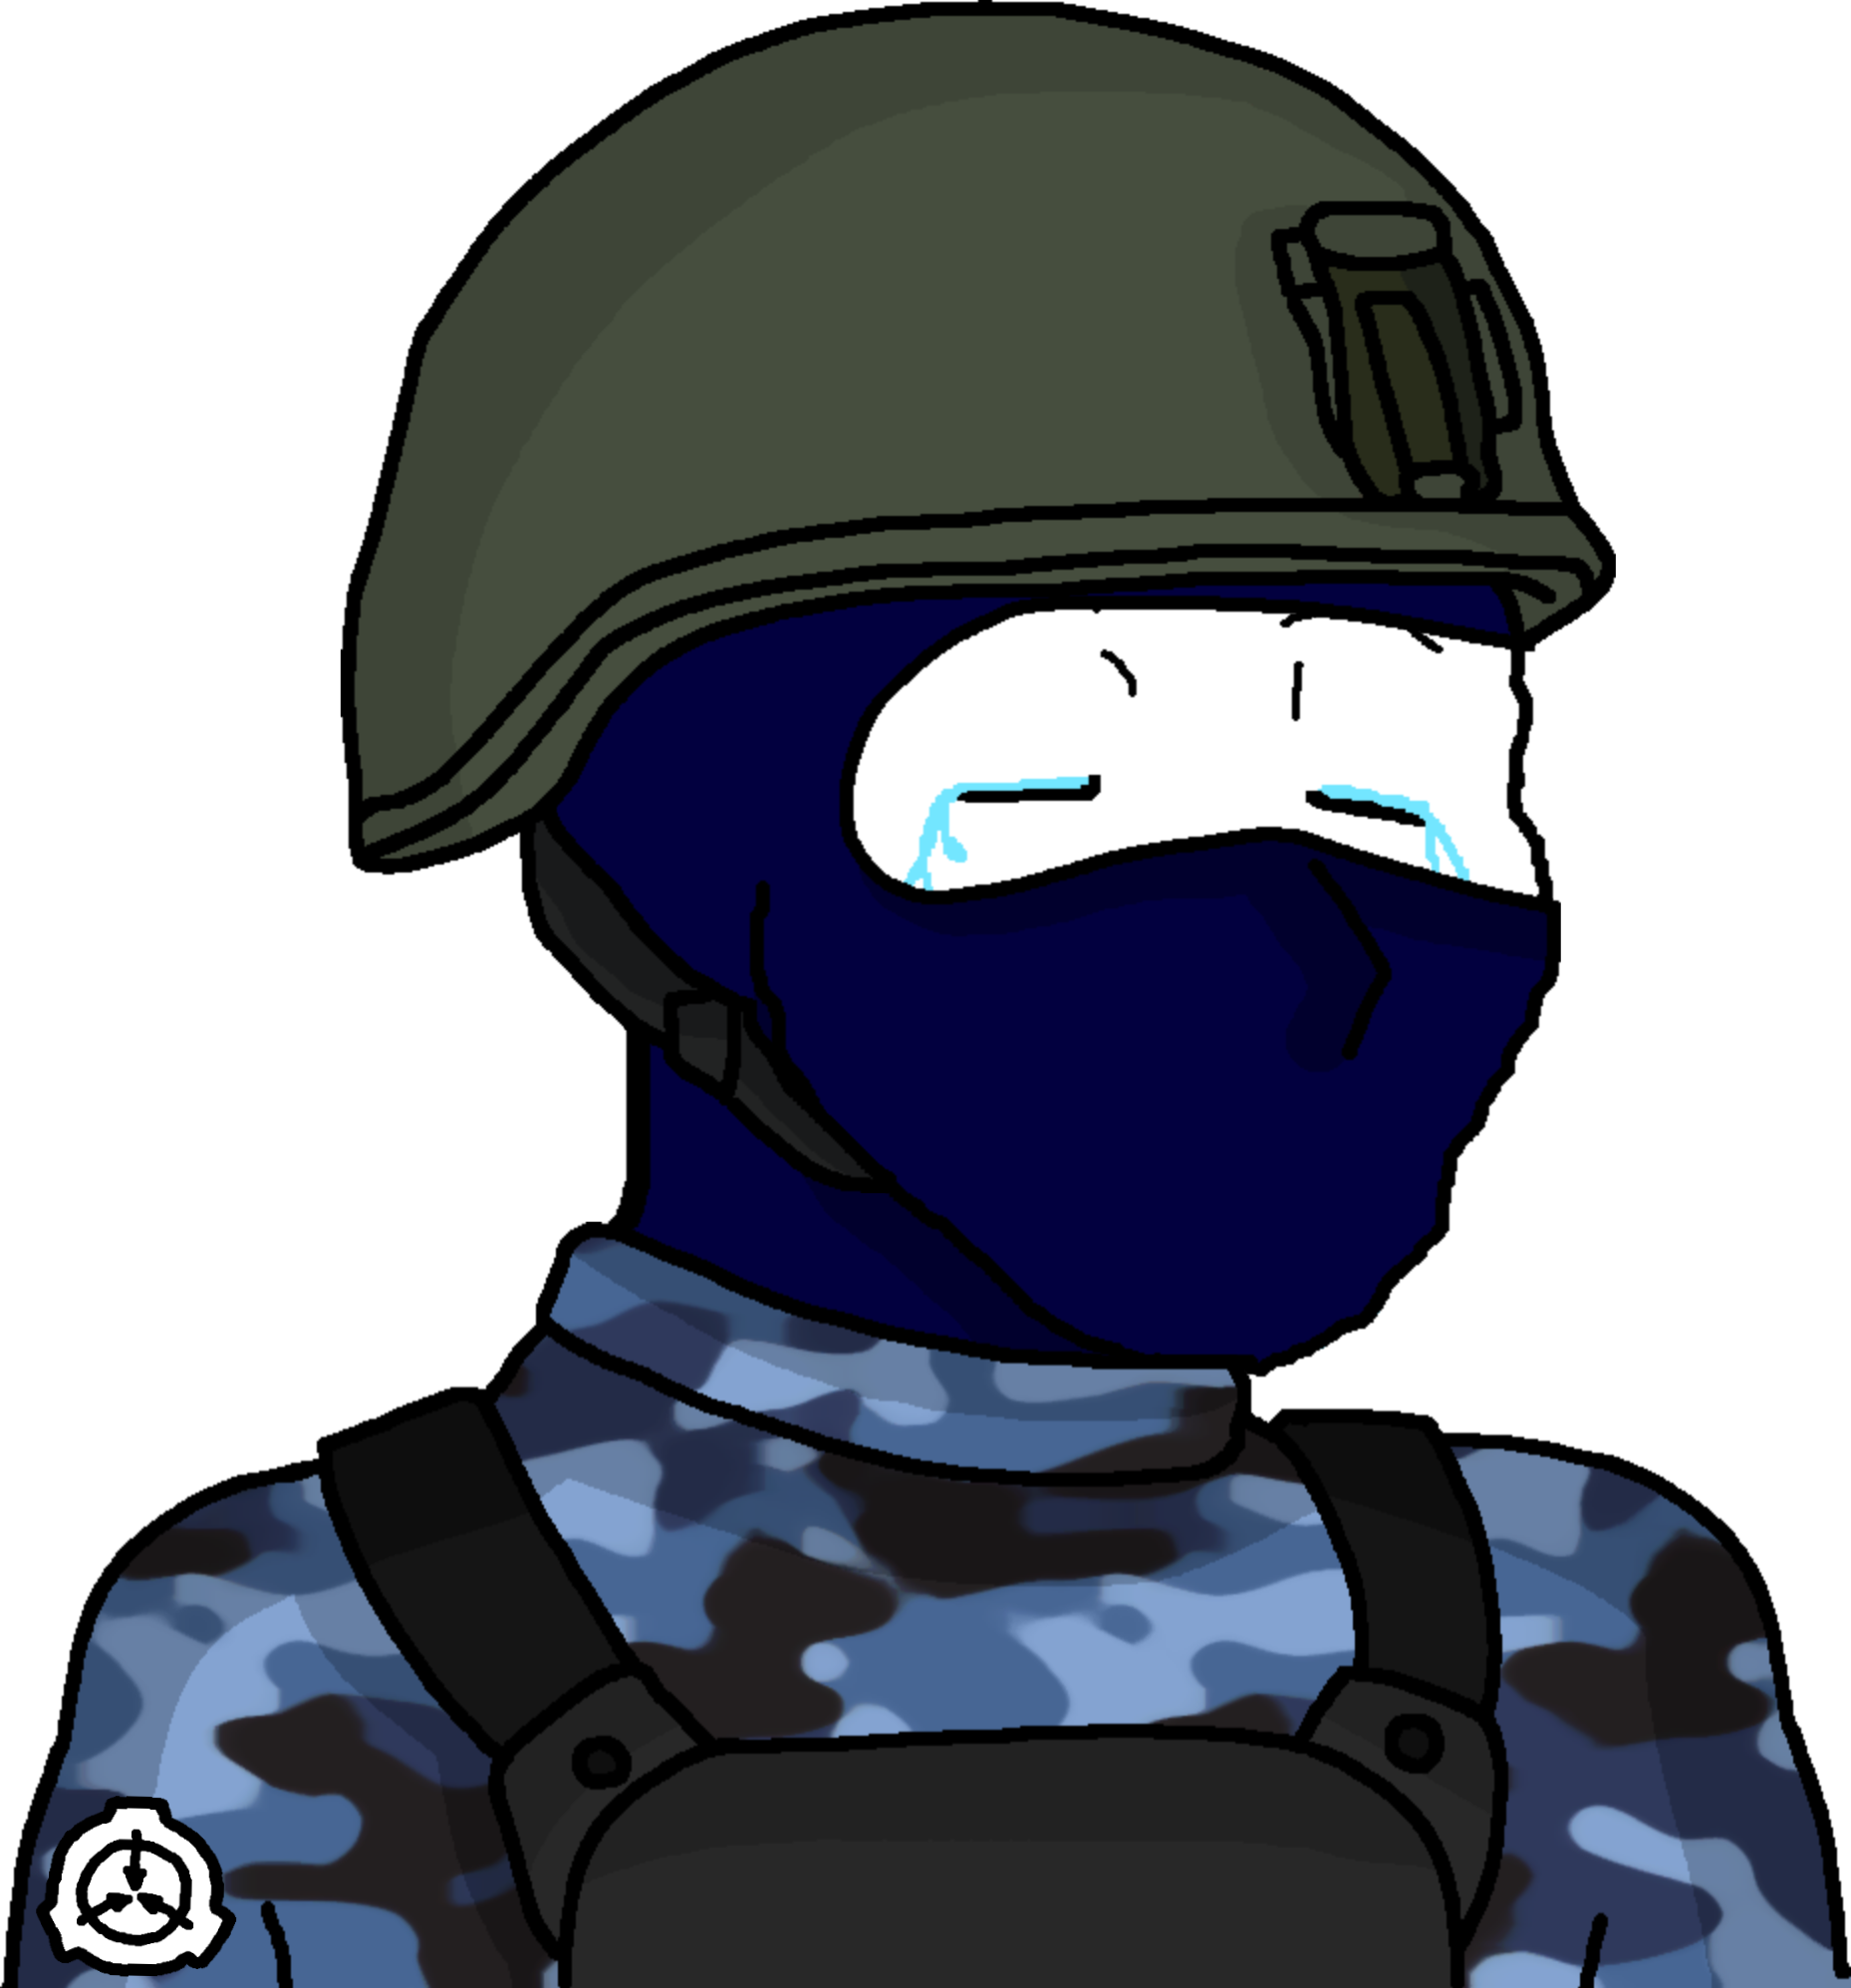
Label: 5_Crying_Wojak